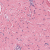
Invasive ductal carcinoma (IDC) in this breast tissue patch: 0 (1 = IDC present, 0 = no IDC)